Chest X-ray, PA view. Patient: 21 years old, sex F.
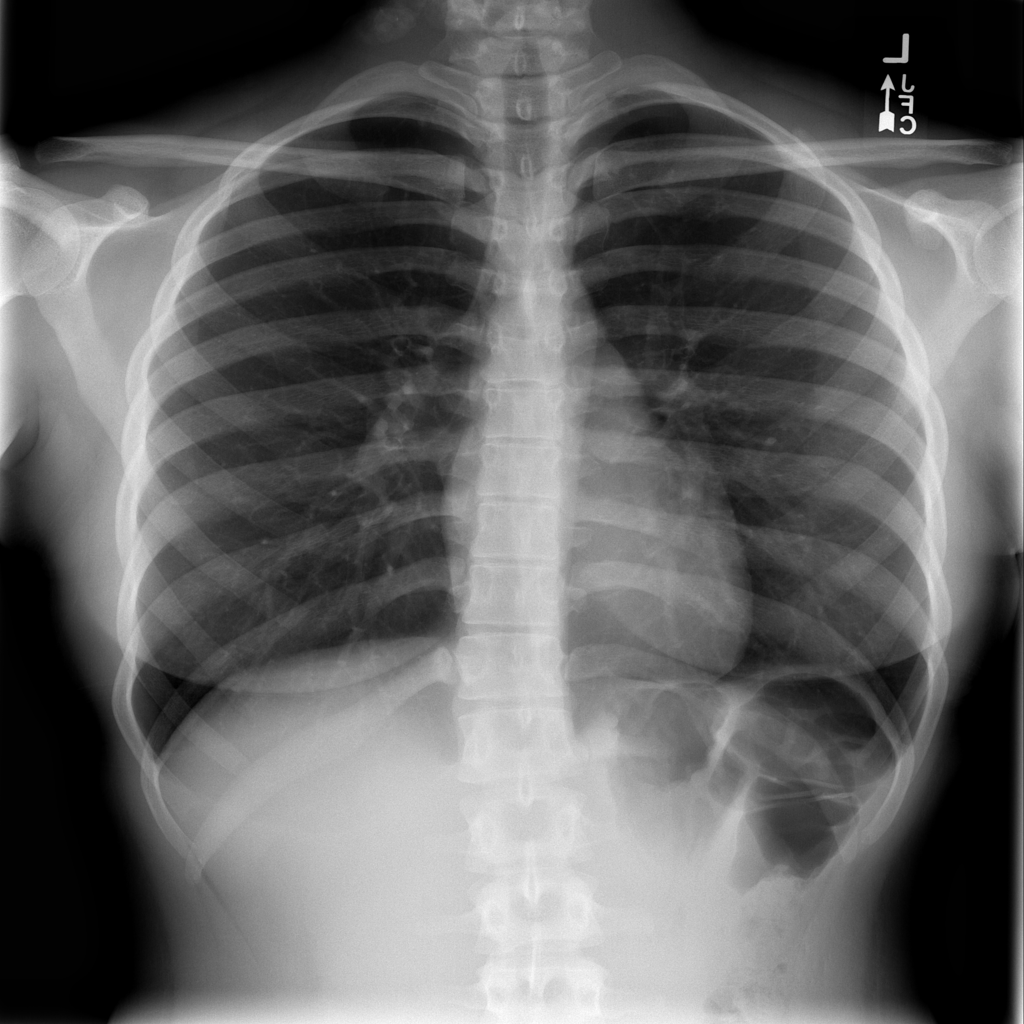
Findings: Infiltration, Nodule